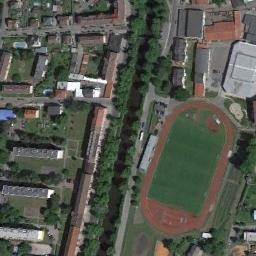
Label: ground_track_field